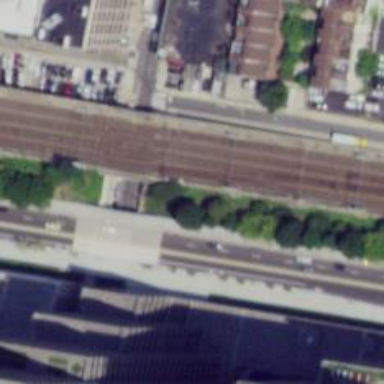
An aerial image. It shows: Bridge over electrified railway with contact lines.